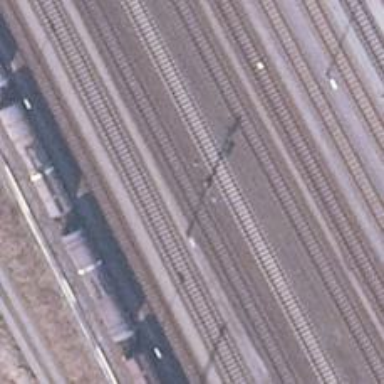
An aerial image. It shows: Railway signal.